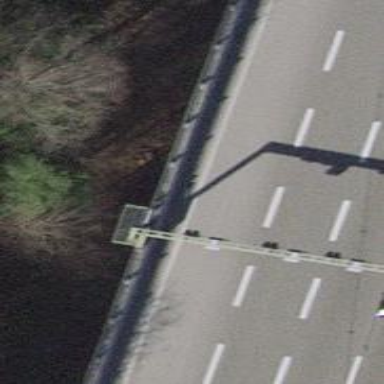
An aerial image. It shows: Variable message sign.